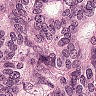
Metastatic tissue present: yes